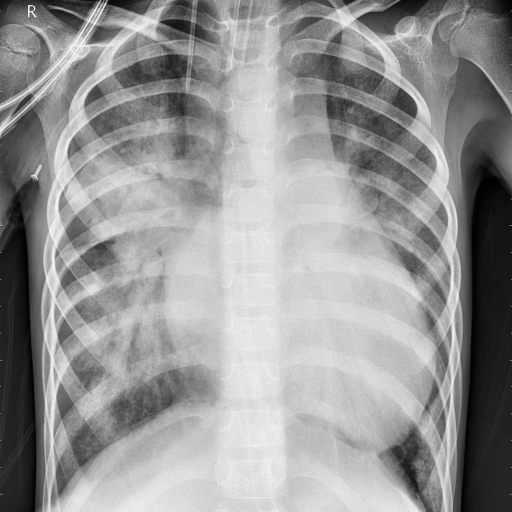
Finding: PNEUMONIA